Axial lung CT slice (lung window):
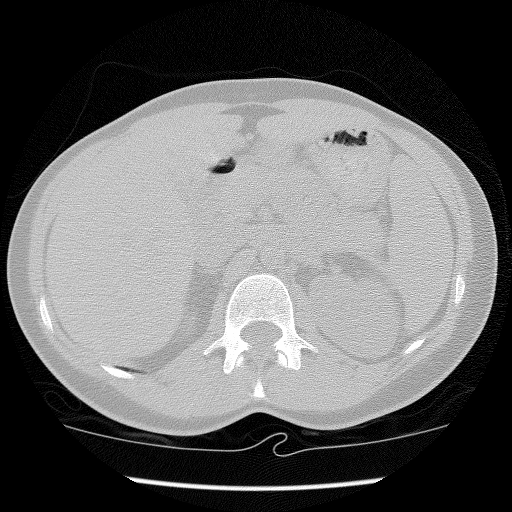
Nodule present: no